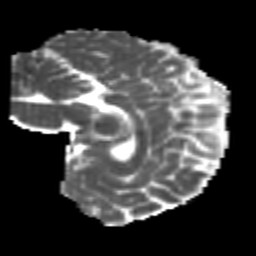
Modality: MD
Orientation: sagittal
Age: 25
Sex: female
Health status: healthy
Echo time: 0.074 s